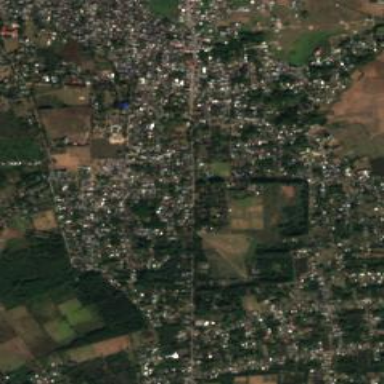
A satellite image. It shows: Town.